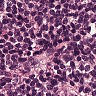
Metastatic tissue present: no